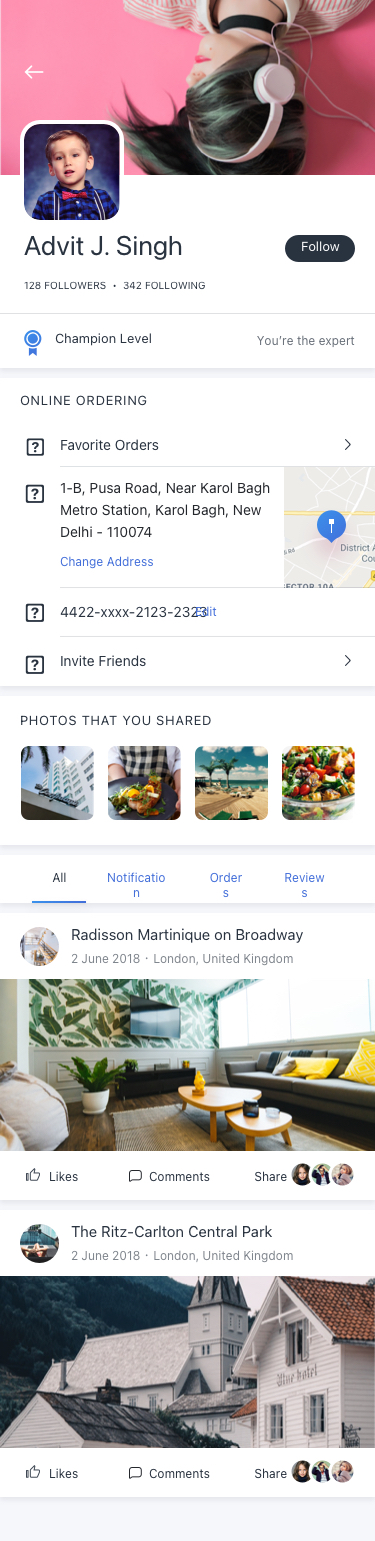
Text in this UI design:
You’re the expert
Champion Level
Follow
Advit J. Singh
128 Followers  •  342 Following
Photos that you shared
All
Notification
Reviews
Orders
Radisson Martinique on Broadway
2 June 2018 · London, United Kingdom
Share
Comments
Likes

Favorite Orders
Invite Friends


1-B, Pusa Road, Near Karol Bagh Metro Station, Karol Bagh, New Delhi - 110074
Change Address

4422-xxxx-2123-2323
Online Ordering
Edit
The Ritz-Carlton Central Park
2 June 2018 · London, United Kingdom
Share
Comments
Likes